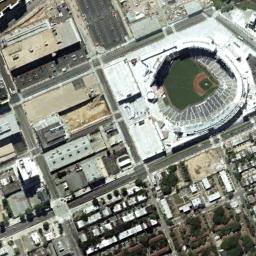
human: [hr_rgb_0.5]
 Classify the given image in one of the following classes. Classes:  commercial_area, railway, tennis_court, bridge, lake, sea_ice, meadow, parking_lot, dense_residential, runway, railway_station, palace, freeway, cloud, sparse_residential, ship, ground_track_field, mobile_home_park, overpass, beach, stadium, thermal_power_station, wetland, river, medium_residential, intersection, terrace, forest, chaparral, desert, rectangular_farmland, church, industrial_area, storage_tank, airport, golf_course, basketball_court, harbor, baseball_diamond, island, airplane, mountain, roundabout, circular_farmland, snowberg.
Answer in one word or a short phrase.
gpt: stadium